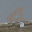
Label: 4